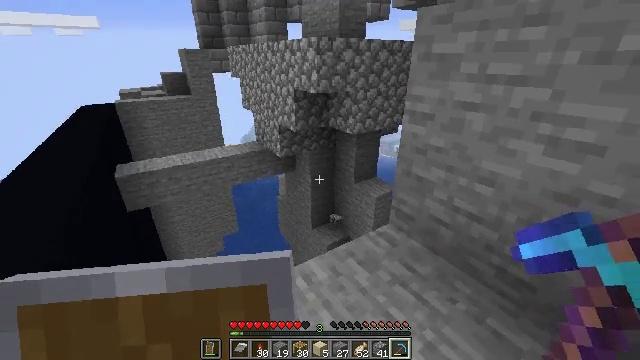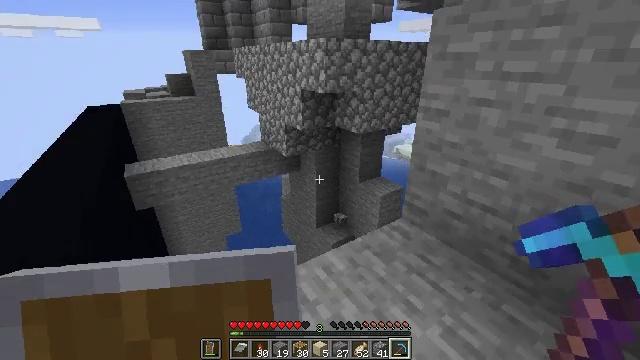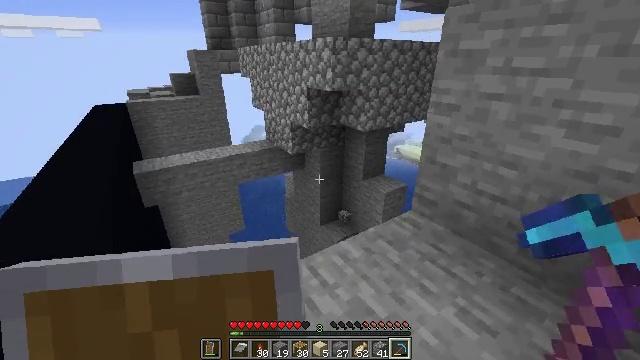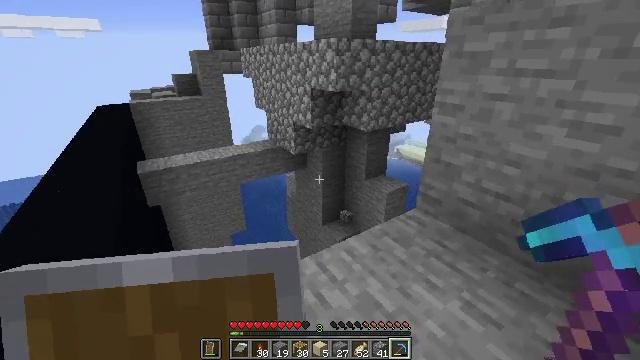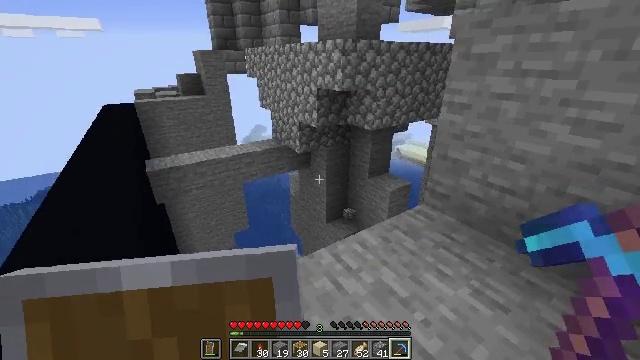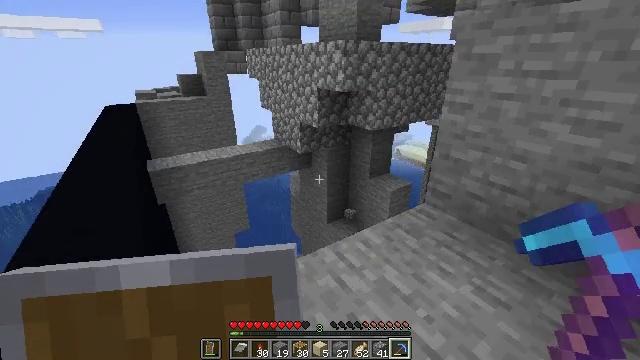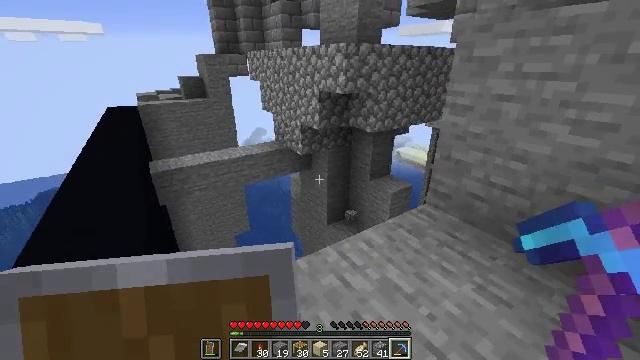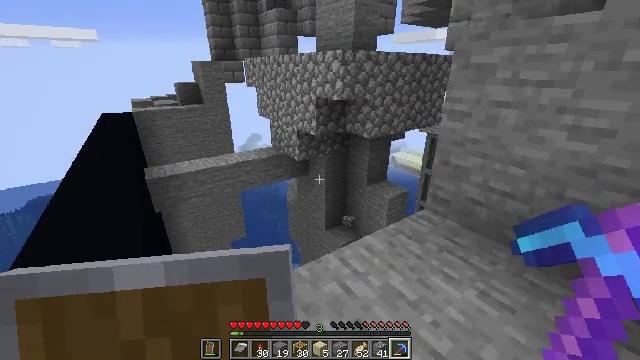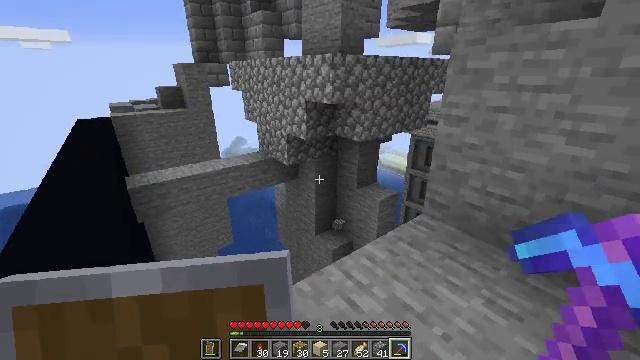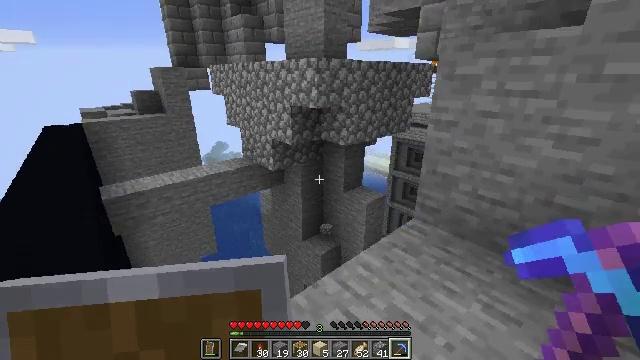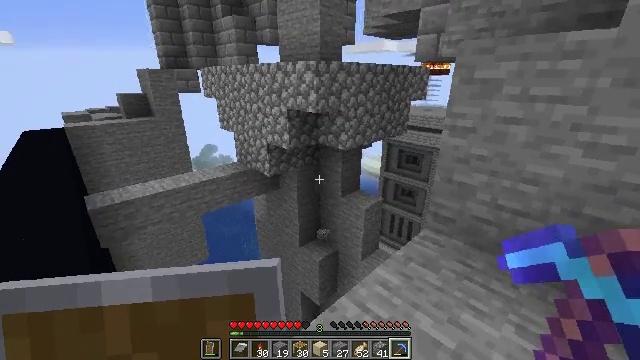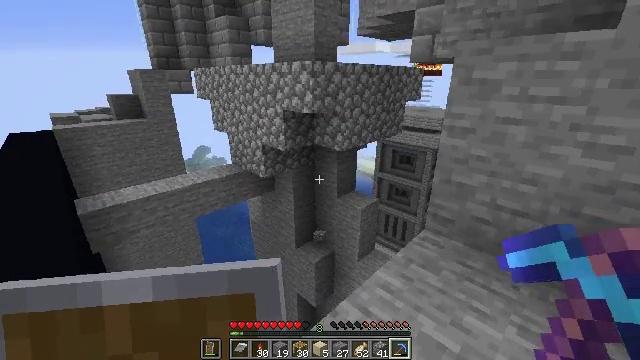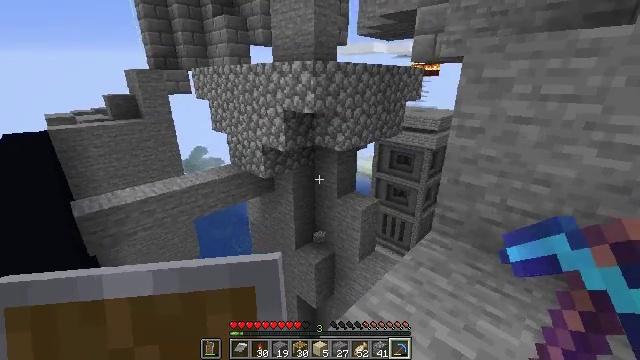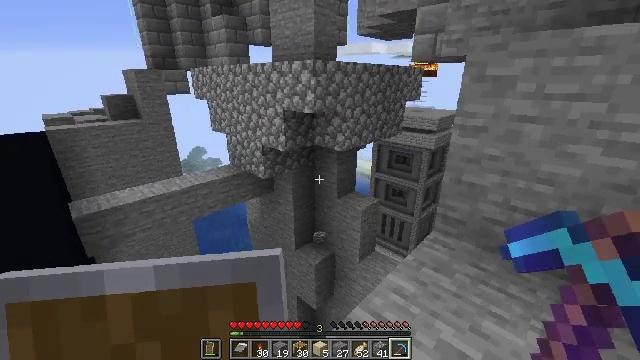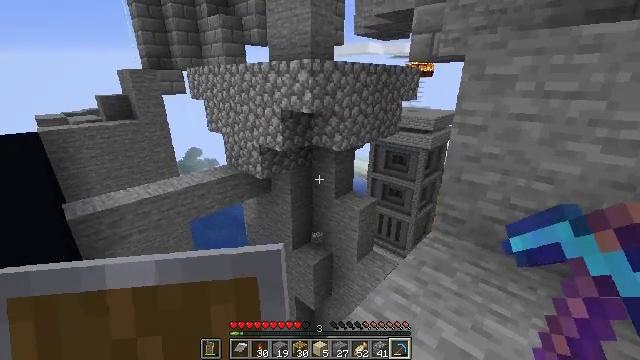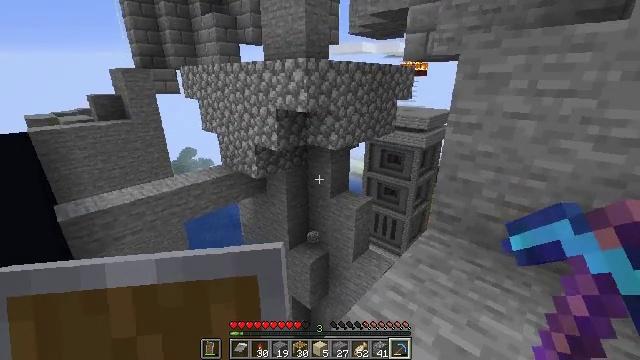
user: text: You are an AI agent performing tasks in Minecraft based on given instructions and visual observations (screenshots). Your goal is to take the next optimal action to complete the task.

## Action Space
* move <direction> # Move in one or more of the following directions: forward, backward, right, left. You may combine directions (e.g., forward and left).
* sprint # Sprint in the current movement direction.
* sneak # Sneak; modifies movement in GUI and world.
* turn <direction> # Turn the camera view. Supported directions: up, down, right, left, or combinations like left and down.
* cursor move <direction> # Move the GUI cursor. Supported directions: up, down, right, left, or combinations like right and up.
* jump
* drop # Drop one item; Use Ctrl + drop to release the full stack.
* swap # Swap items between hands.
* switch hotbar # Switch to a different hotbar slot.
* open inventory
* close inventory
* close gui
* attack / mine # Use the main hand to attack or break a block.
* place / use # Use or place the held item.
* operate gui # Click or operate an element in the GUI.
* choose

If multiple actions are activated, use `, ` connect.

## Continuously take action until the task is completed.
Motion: motion action
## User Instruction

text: Break the scaffolding for reuse.
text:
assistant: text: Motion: move back and move left
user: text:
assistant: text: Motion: move back and move left
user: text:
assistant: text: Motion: move back and move left
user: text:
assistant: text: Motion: no_op
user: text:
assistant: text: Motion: no_op
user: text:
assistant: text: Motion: no_op
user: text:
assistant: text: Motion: move forward and move left, turn right and up
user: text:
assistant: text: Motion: move forward and move left, turn right
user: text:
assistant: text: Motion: move forward and move left, turn right
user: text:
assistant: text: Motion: move forward and move left, turn right
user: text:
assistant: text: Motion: turn right
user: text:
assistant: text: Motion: no_op
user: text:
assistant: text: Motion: no_op
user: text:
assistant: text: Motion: no_op
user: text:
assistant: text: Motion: turn right
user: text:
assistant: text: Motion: turn left
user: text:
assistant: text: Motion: turn right and up
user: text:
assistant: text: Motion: no_op
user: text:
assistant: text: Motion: no_op
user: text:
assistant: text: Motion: turn right
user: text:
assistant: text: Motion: turn right and down
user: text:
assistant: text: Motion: no_op
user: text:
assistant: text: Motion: no_op
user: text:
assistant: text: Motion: no_op
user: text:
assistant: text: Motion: turn right
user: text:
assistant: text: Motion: turn right
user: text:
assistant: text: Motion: turn right
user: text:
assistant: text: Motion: turn right
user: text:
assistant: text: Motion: turn right
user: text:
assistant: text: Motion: turn right